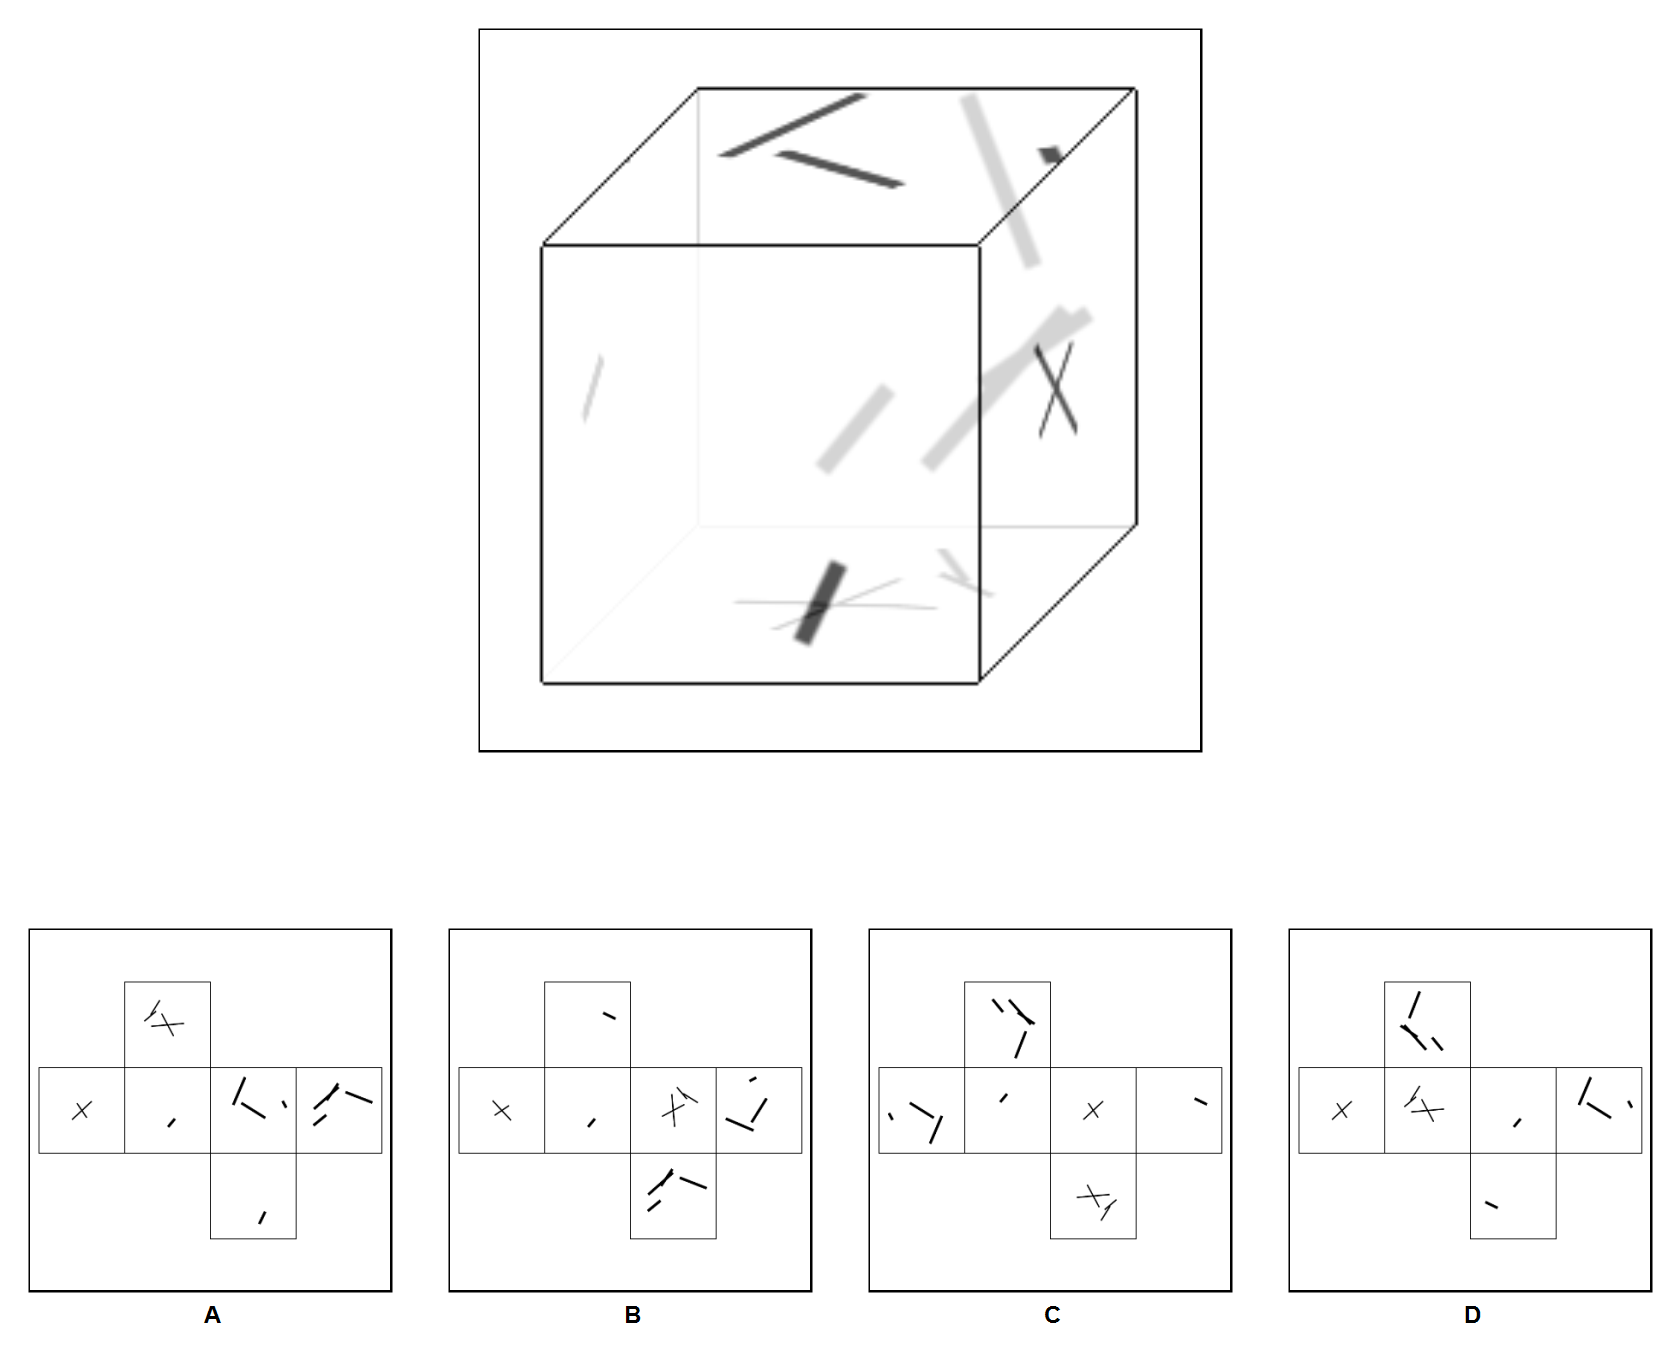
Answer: D